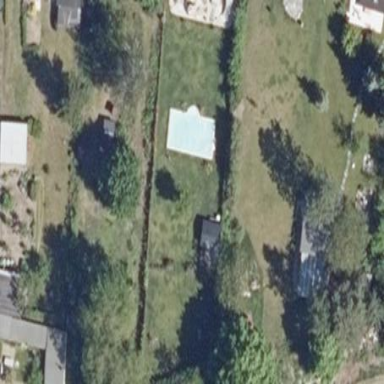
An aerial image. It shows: Garden area designated for leisure land.